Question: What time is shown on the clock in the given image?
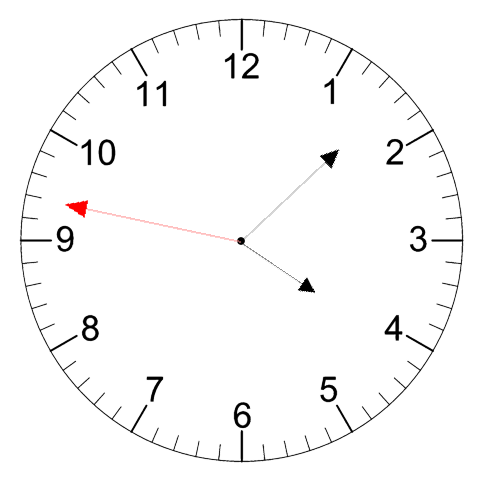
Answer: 04:07:47